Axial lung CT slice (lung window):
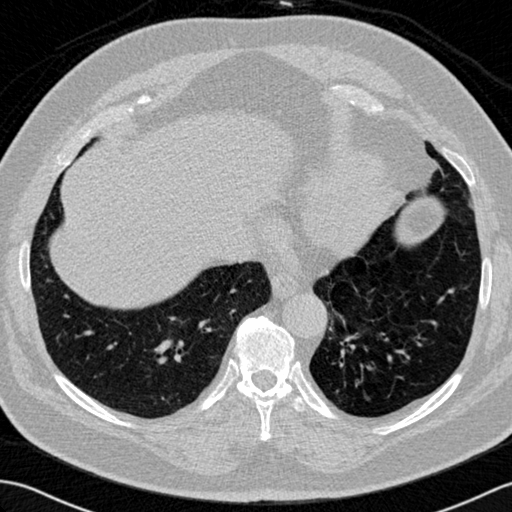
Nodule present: no